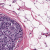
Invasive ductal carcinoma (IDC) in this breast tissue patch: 0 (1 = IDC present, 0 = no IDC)